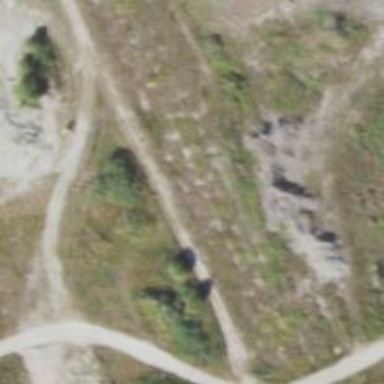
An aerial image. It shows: Abandoned spur railway.